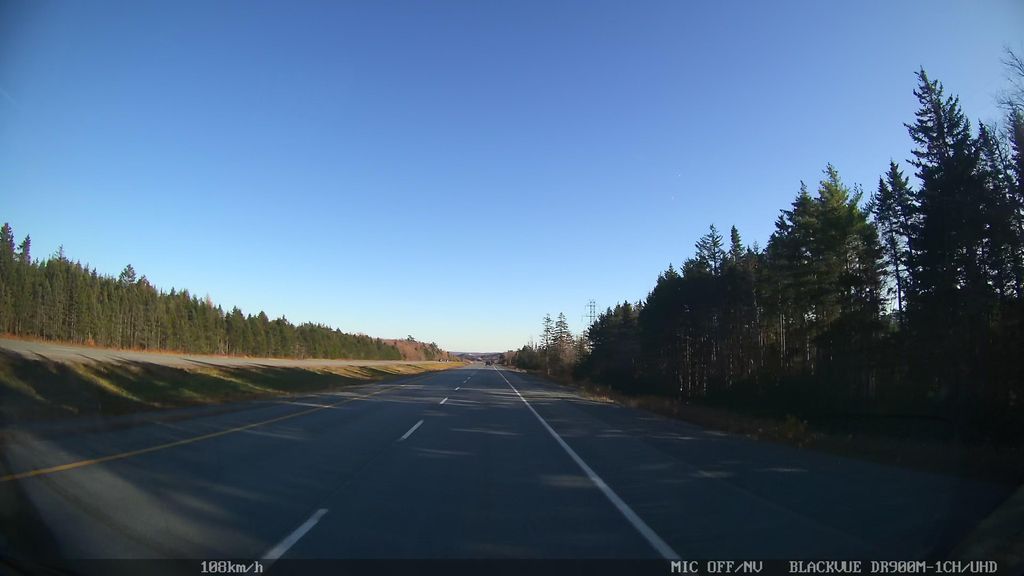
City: halifax